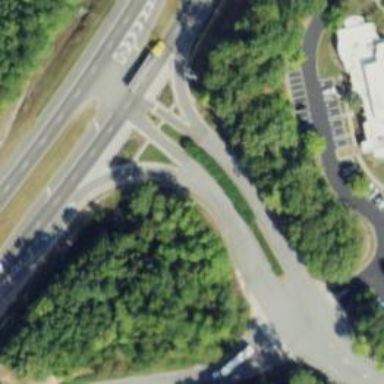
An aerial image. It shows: Secondary link road.